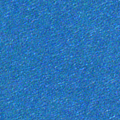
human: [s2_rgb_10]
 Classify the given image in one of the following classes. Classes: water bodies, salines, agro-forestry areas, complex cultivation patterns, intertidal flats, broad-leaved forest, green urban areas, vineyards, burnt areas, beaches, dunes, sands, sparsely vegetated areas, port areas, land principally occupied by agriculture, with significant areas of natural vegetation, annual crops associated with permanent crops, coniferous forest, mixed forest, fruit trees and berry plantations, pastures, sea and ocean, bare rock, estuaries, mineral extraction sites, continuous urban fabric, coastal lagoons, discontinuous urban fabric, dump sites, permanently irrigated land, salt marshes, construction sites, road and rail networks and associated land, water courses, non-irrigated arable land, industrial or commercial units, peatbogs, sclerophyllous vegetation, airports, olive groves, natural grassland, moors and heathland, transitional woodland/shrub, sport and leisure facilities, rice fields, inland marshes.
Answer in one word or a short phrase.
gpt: sea and ocean